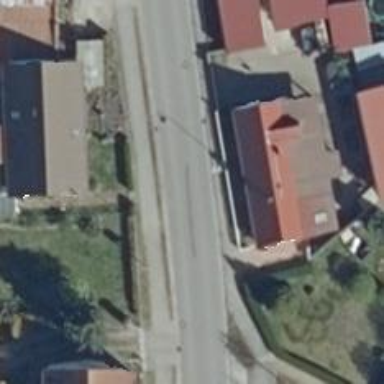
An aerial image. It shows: Secondary road with sidewalks on both sides.